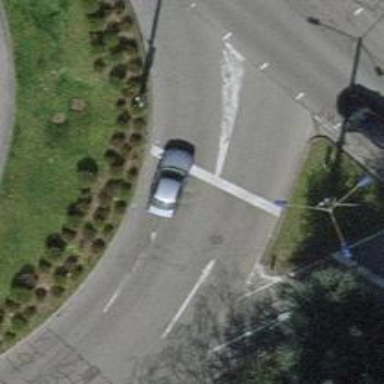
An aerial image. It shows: Road crossing with traffic signals.